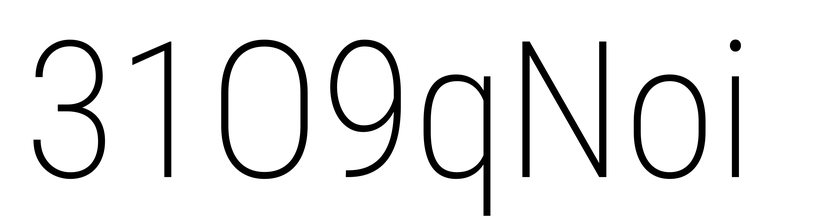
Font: Roboto_Condensed_ExtraLight